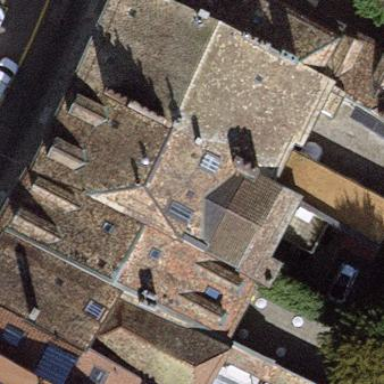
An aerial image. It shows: Gabled apartment building with roof tiles oriented across.